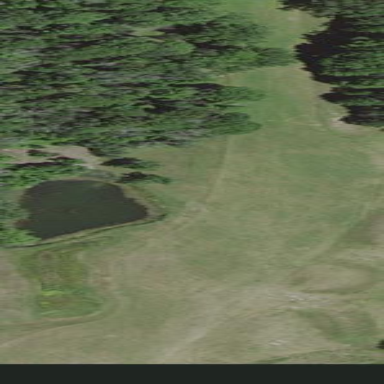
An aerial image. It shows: Golf fairway surrounded by grass.